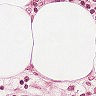
Metastatic tissue present: no